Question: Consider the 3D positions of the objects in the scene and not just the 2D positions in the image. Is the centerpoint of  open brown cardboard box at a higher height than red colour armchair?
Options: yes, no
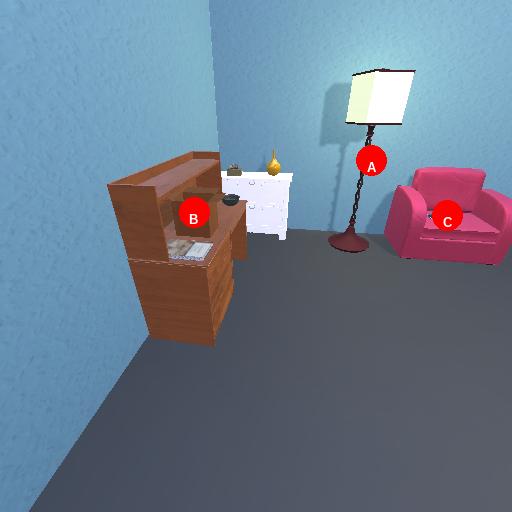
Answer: yes